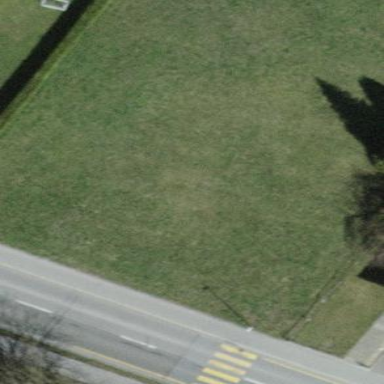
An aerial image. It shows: Open area covered with grass.